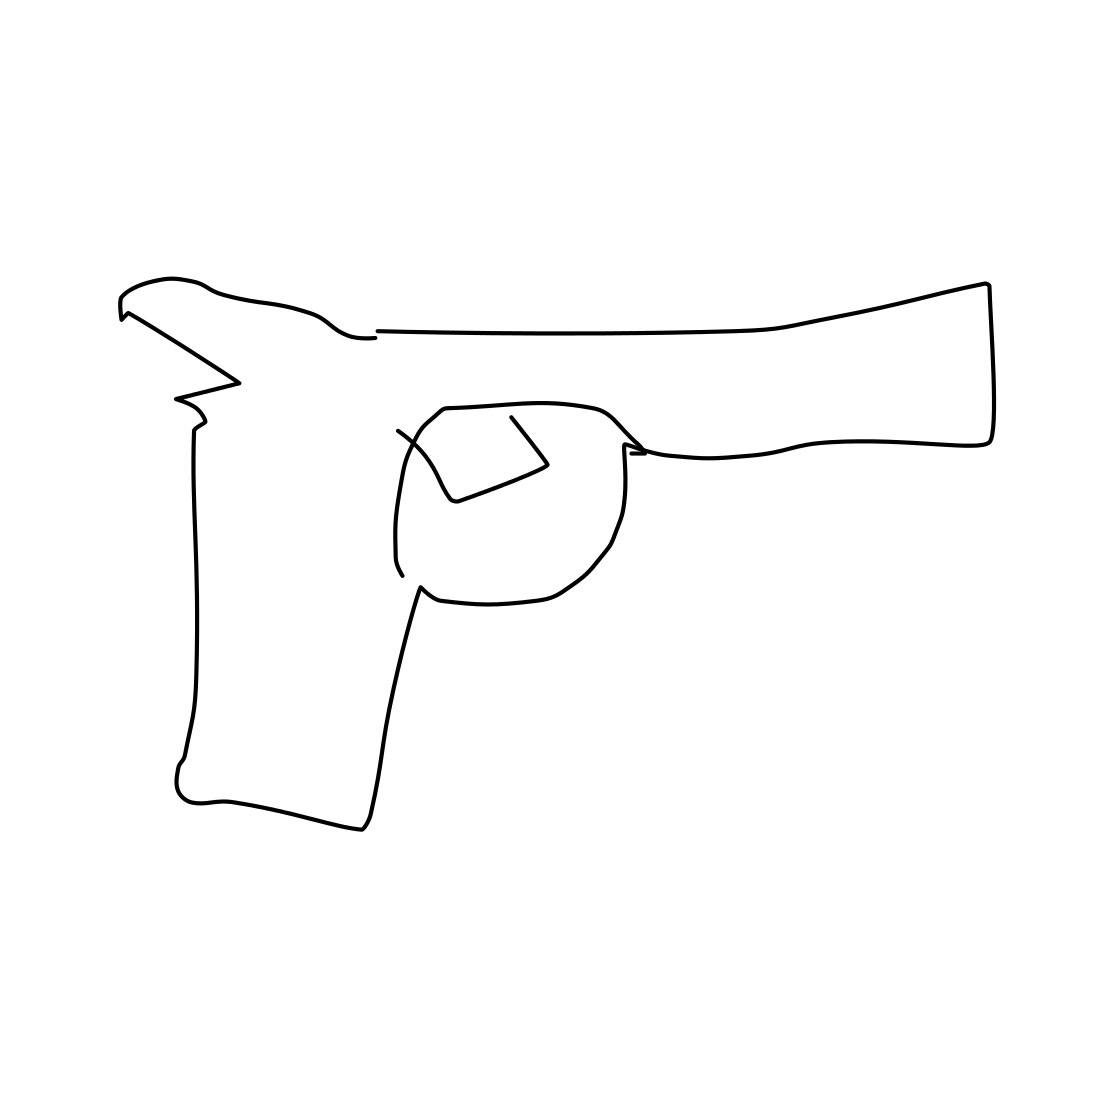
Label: cannon